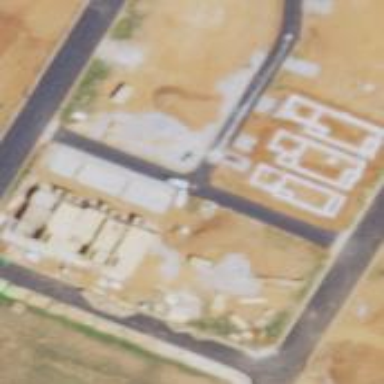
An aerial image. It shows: Alley designed for services.